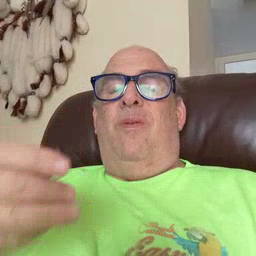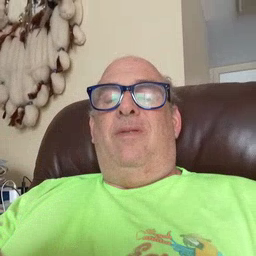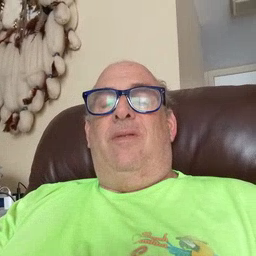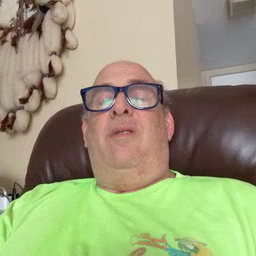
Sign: wet